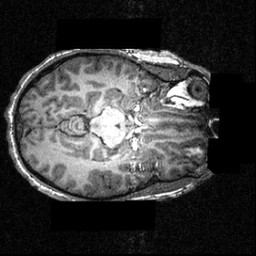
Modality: T1w
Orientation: axial
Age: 25
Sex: male
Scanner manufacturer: siemens
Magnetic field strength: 3.951 T
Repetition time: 1.5 s
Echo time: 0.00335 s